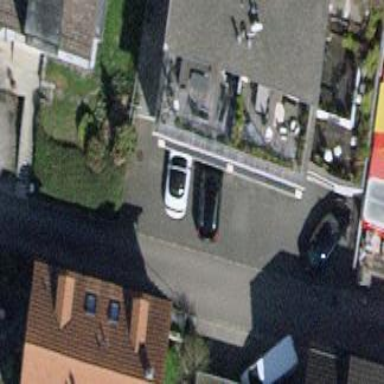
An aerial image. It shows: Terrace building.